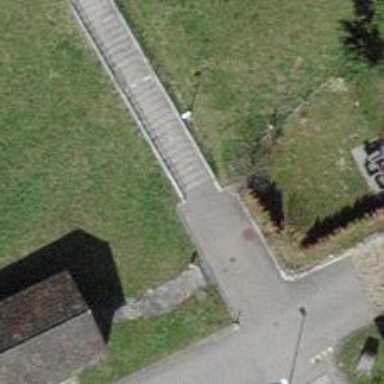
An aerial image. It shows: Asphalt steps along the road.